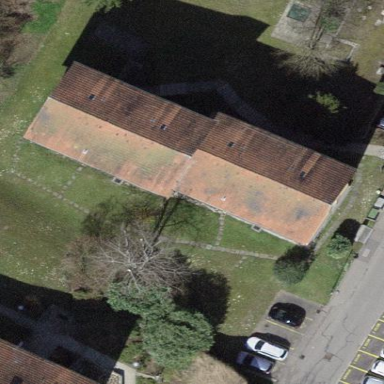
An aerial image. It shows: Residential building.